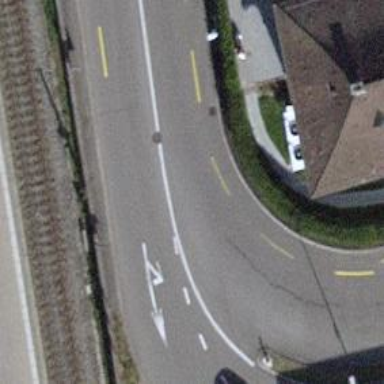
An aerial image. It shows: Advisory cycle lane on secondary road with asphalt surface.